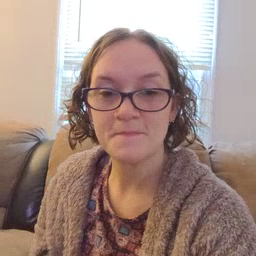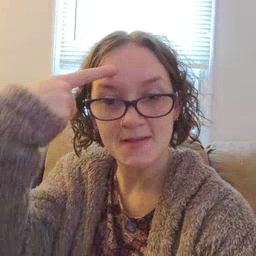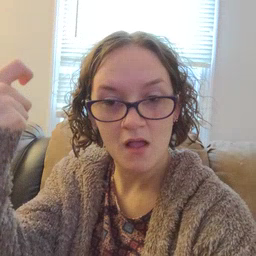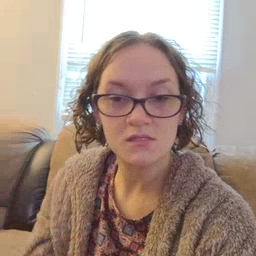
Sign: because